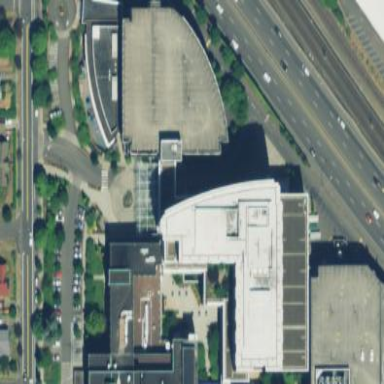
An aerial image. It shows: Multi-storey parking building.